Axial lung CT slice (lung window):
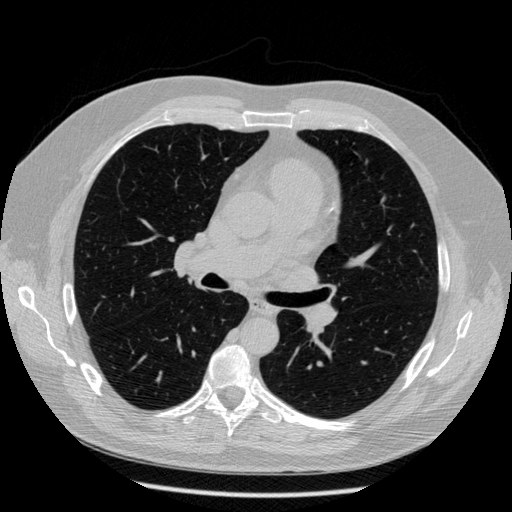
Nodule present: no